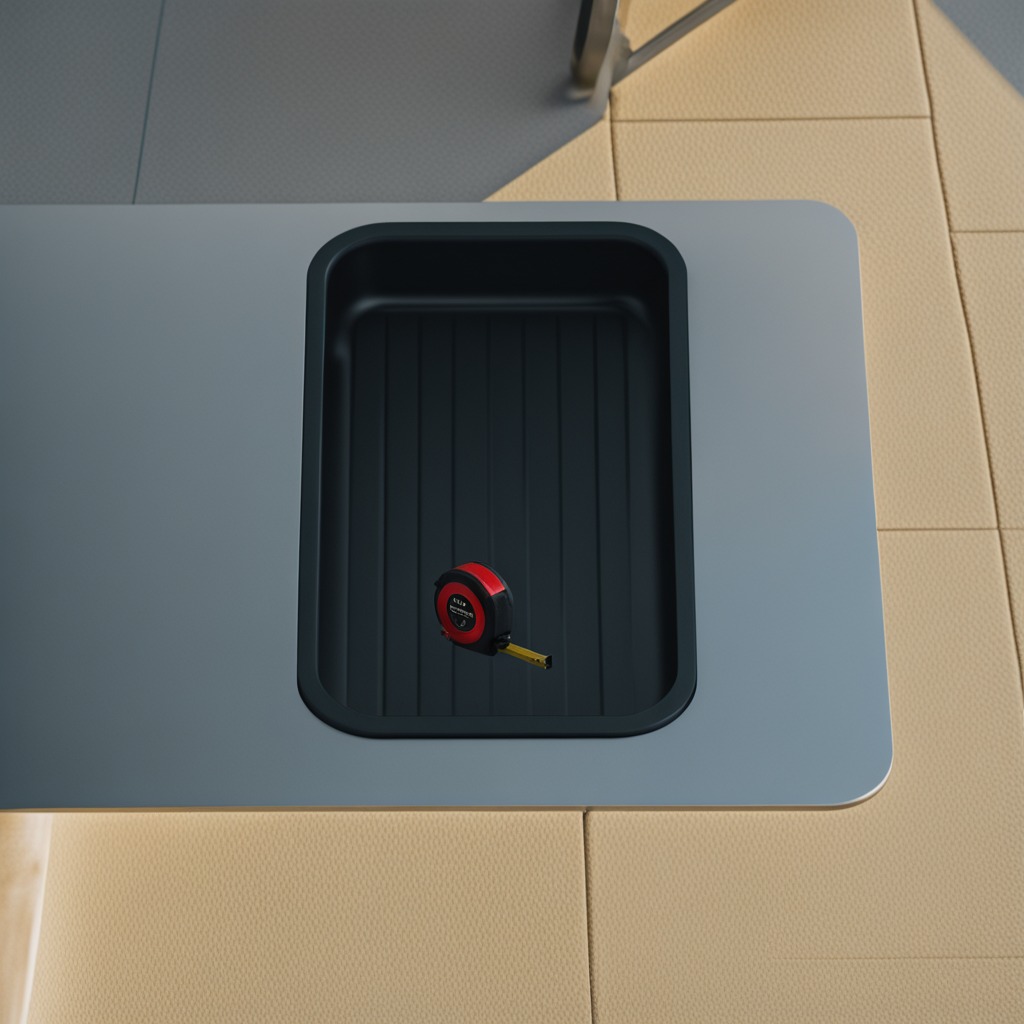
A measuring tape is lying on the textured surface of a clean utility table.